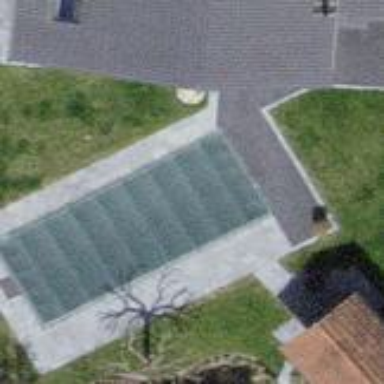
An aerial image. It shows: Swimming pool located in leisure land.